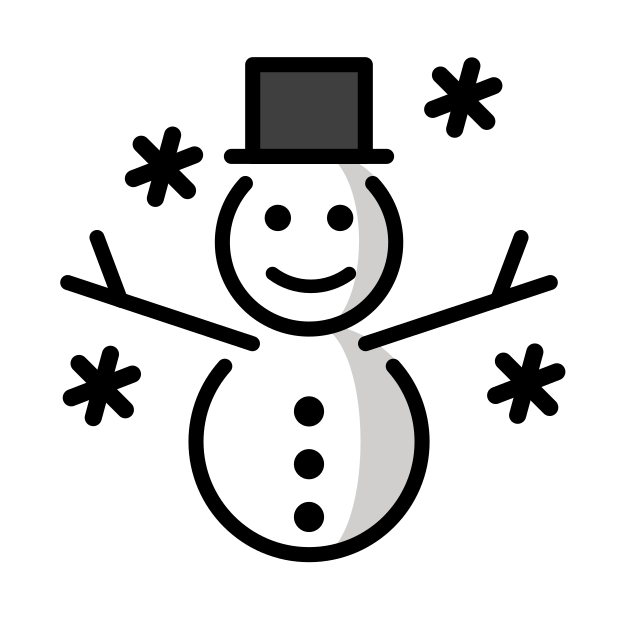
snowman